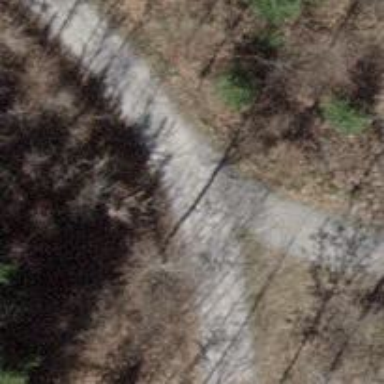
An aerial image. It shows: Track with compacted grade 2 surface.